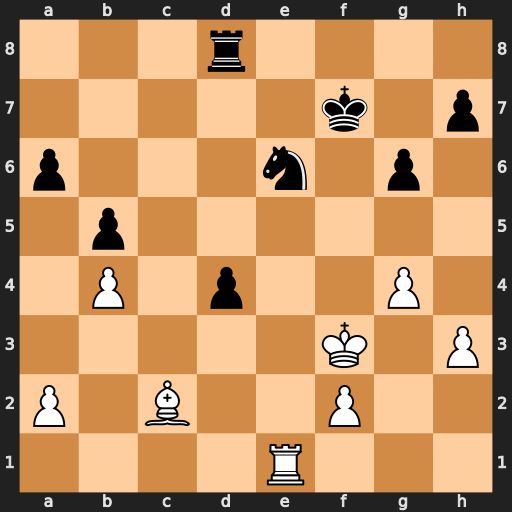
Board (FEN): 3r4/5k1p/p3n1p1/1p6/1P1p2P1/5K1P/P1B2P2/4R3
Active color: w
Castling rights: -
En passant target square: -
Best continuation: Bb3